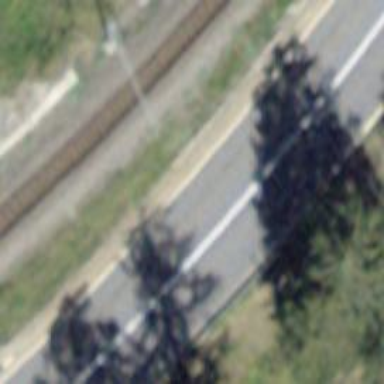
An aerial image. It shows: Primary road with asphalt surface.